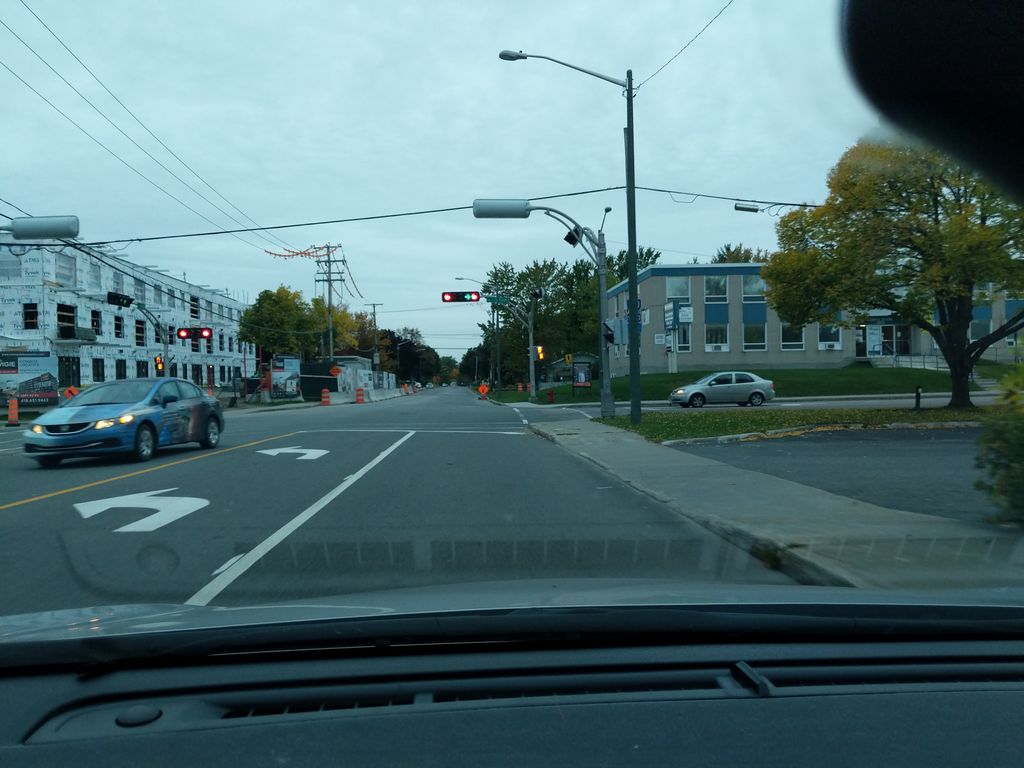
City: quebec_city